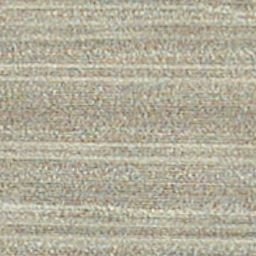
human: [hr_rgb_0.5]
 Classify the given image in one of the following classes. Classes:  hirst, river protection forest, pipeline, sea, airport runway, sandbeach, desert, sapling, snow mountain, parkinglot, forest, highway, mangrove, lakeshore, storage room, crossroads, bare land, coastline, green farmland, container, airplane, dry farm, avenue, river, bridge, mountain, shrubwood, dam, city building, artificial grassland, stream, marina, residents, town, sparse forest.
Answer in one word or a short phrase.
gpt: dry farm